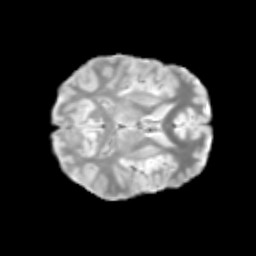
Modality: T2w
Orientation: axial
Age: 11
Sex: male
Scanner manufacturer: siemens
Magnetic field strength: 3 T
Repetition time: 3.8 s
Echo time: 0.07 s